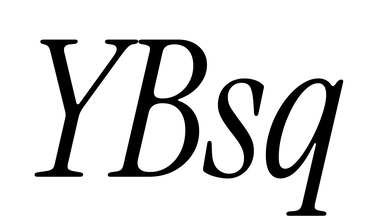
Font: InstrumentSerif-Italic